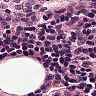
Metastatic tissue present: no